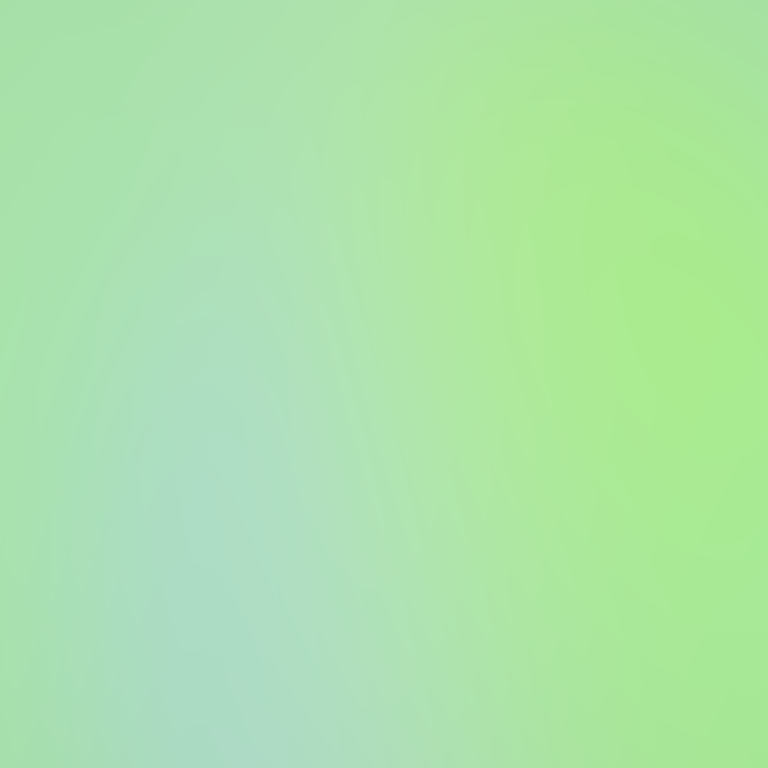
Abstract light effect, smooth gradient from soft green to light blue, calm atmosphere, diffuse light, no room, no furniture, no objects.